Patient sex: M
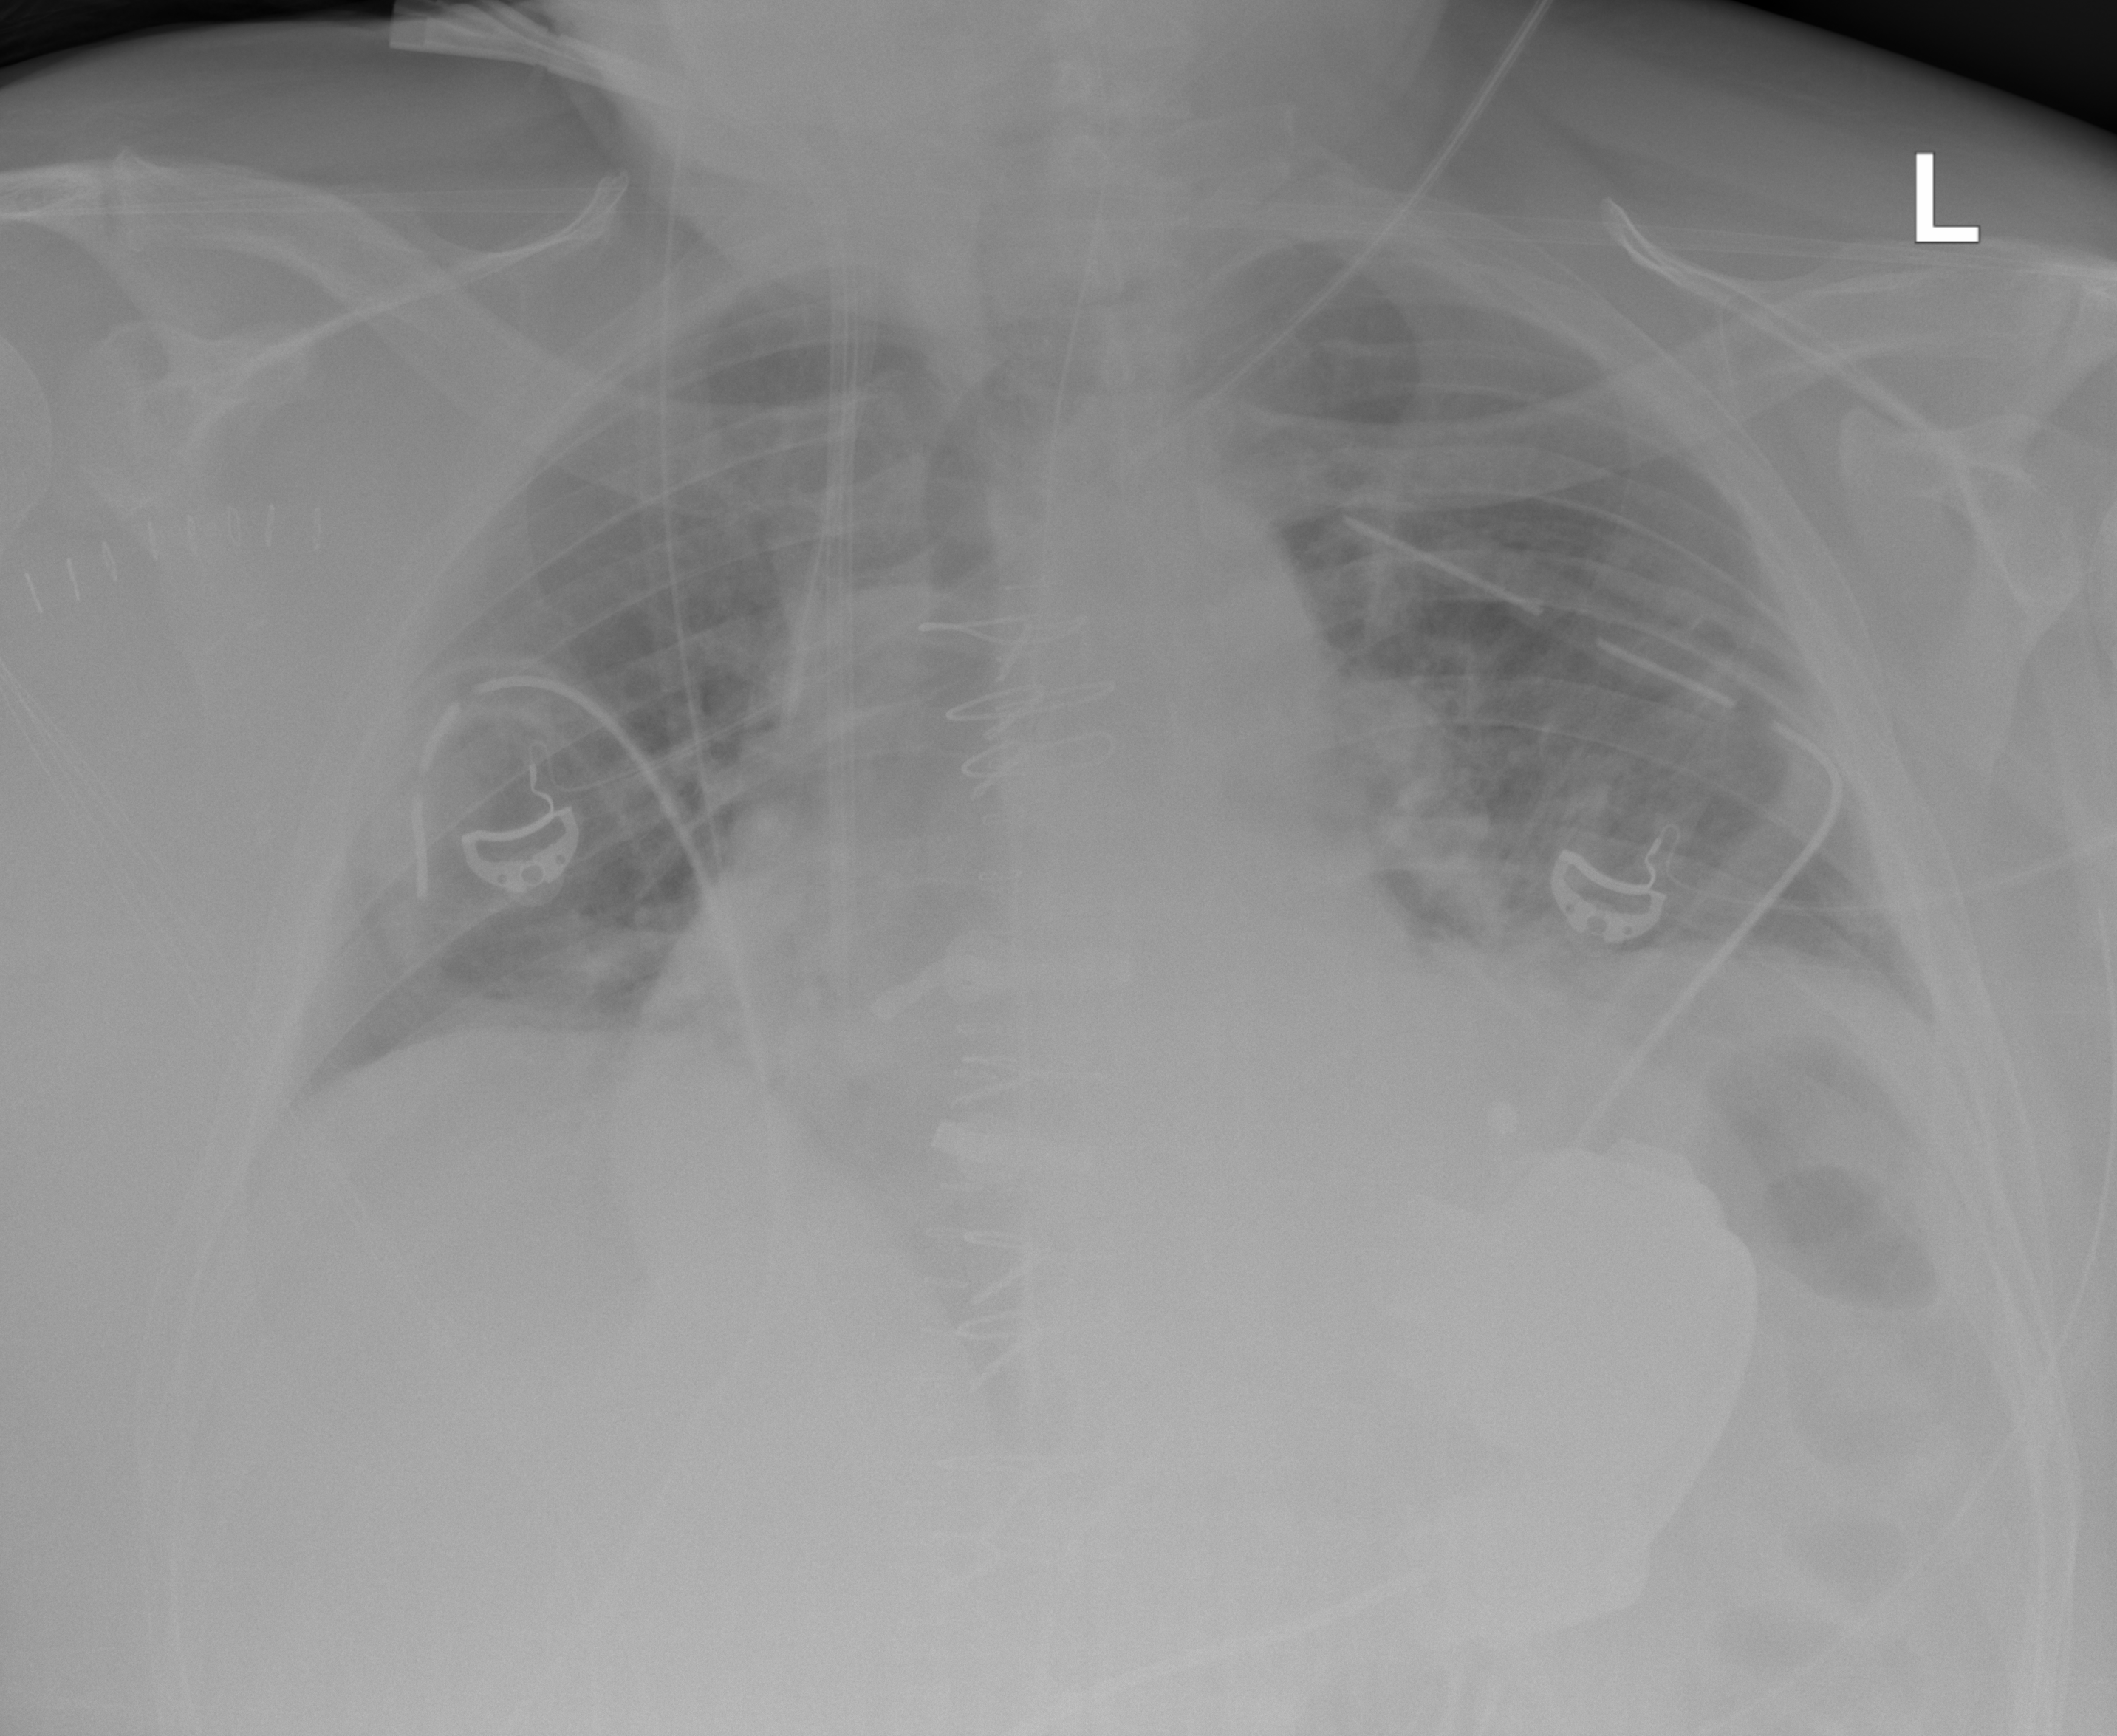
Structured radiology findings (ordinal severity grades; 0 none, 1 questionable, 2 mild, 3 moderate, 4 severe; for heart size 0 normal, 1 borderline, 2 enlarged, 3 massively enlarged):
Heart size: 2
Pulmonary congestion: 2
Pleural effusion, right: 2
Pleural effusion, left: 2
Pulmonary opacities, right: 0
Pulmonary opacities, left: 0
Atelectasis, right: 2
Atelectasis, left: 2